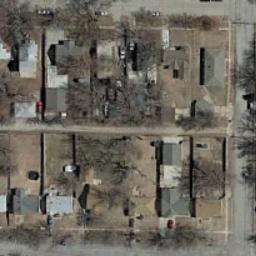
Label: residential